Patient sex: F
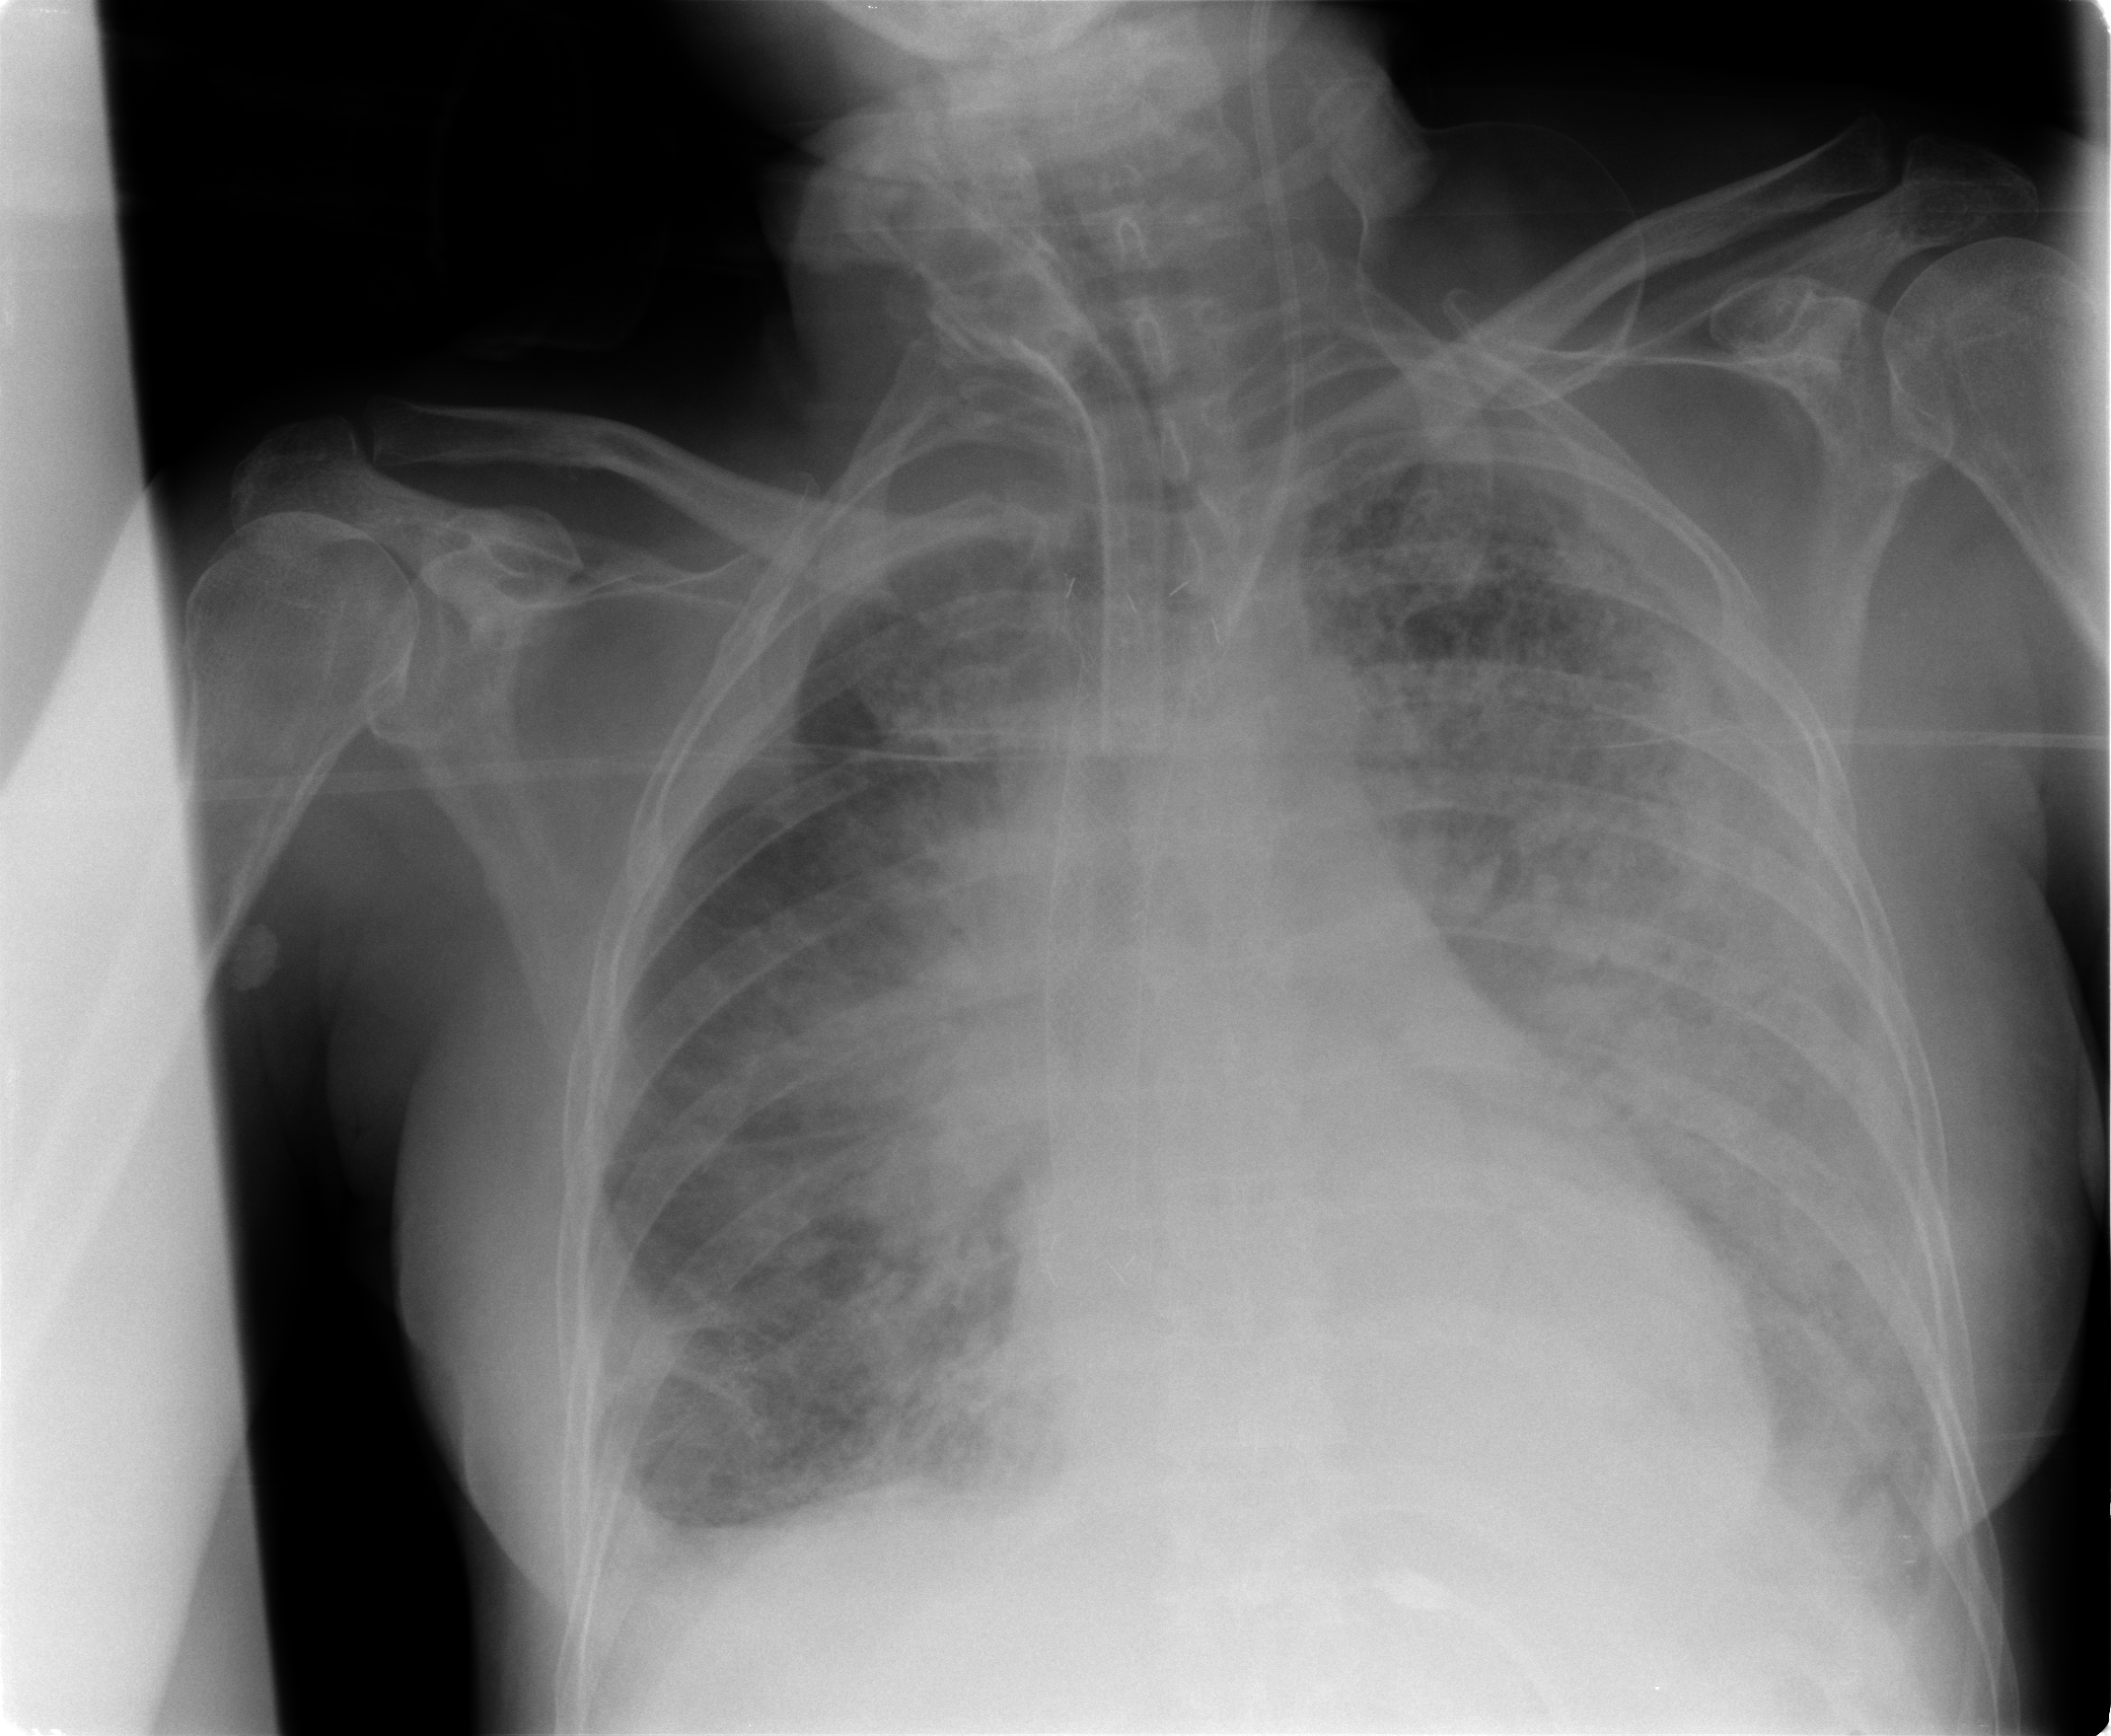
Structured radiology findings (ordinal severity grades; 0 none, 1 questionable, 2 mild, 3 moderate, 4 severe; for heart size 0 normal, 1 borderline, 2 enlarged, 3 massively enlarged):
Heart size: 2
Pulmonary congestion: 3
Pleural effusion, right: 2
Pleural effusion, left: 2
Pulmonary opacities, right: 3
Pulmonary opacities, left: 4
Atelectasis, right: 3
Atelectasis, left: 3